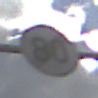
Verkehrszeichen: EndeGeschwindigkeit80
Umgebung: Outdoor, Nature
Tageszeit: Midday
Wetter: PartlyCloudy
Licht: Natural
Jahreszeit: NotSpecified
Kontrast: LowContrast